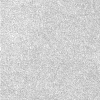
Atmospheric dust classification: dusty